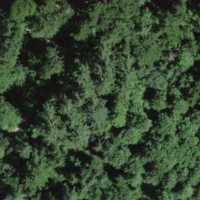
EUNIS habitat code: 41
Species observed at this site:
Aegopodium podagraria